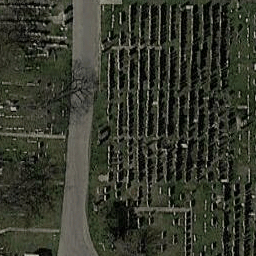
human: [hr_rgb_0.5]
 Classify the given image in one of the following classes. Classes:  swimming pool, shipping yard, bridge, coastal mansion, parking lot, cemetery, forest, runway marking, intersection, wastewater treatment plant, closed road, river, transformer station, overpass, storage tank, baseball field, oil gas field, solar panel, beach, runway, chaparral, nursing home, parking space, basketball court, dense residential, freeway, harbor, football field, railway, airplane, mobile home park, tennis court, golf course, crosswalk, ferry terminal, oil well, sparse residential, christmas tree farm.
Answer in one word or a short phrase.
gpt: cemetery